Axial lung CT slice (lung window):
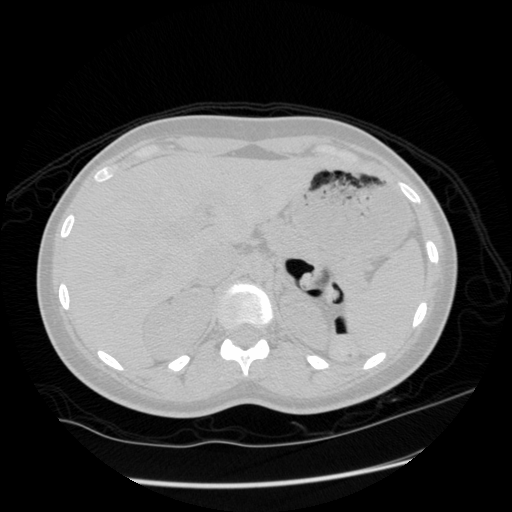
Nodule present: no